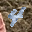
Label: 4